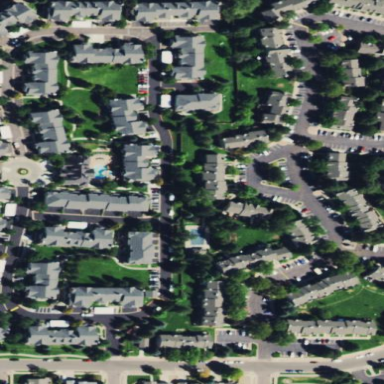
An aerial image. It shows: Residential area with apartments.